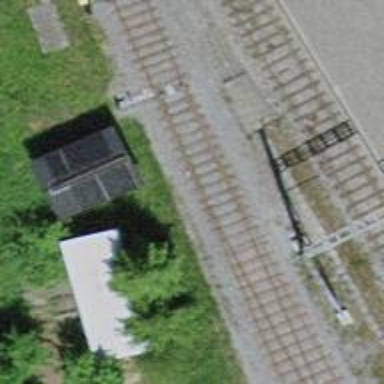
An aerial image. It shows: Railway switch.